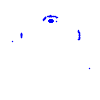
Particle: kaon